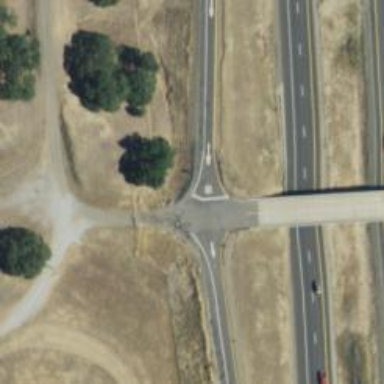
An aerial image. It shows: Tertiary road on asphalt surface crossing over bridge.